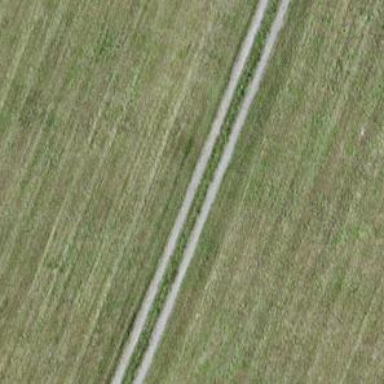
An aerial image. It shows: Service road with unpaved surface.